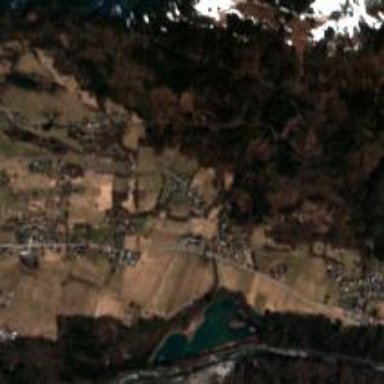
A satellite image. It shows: Small hamlet.